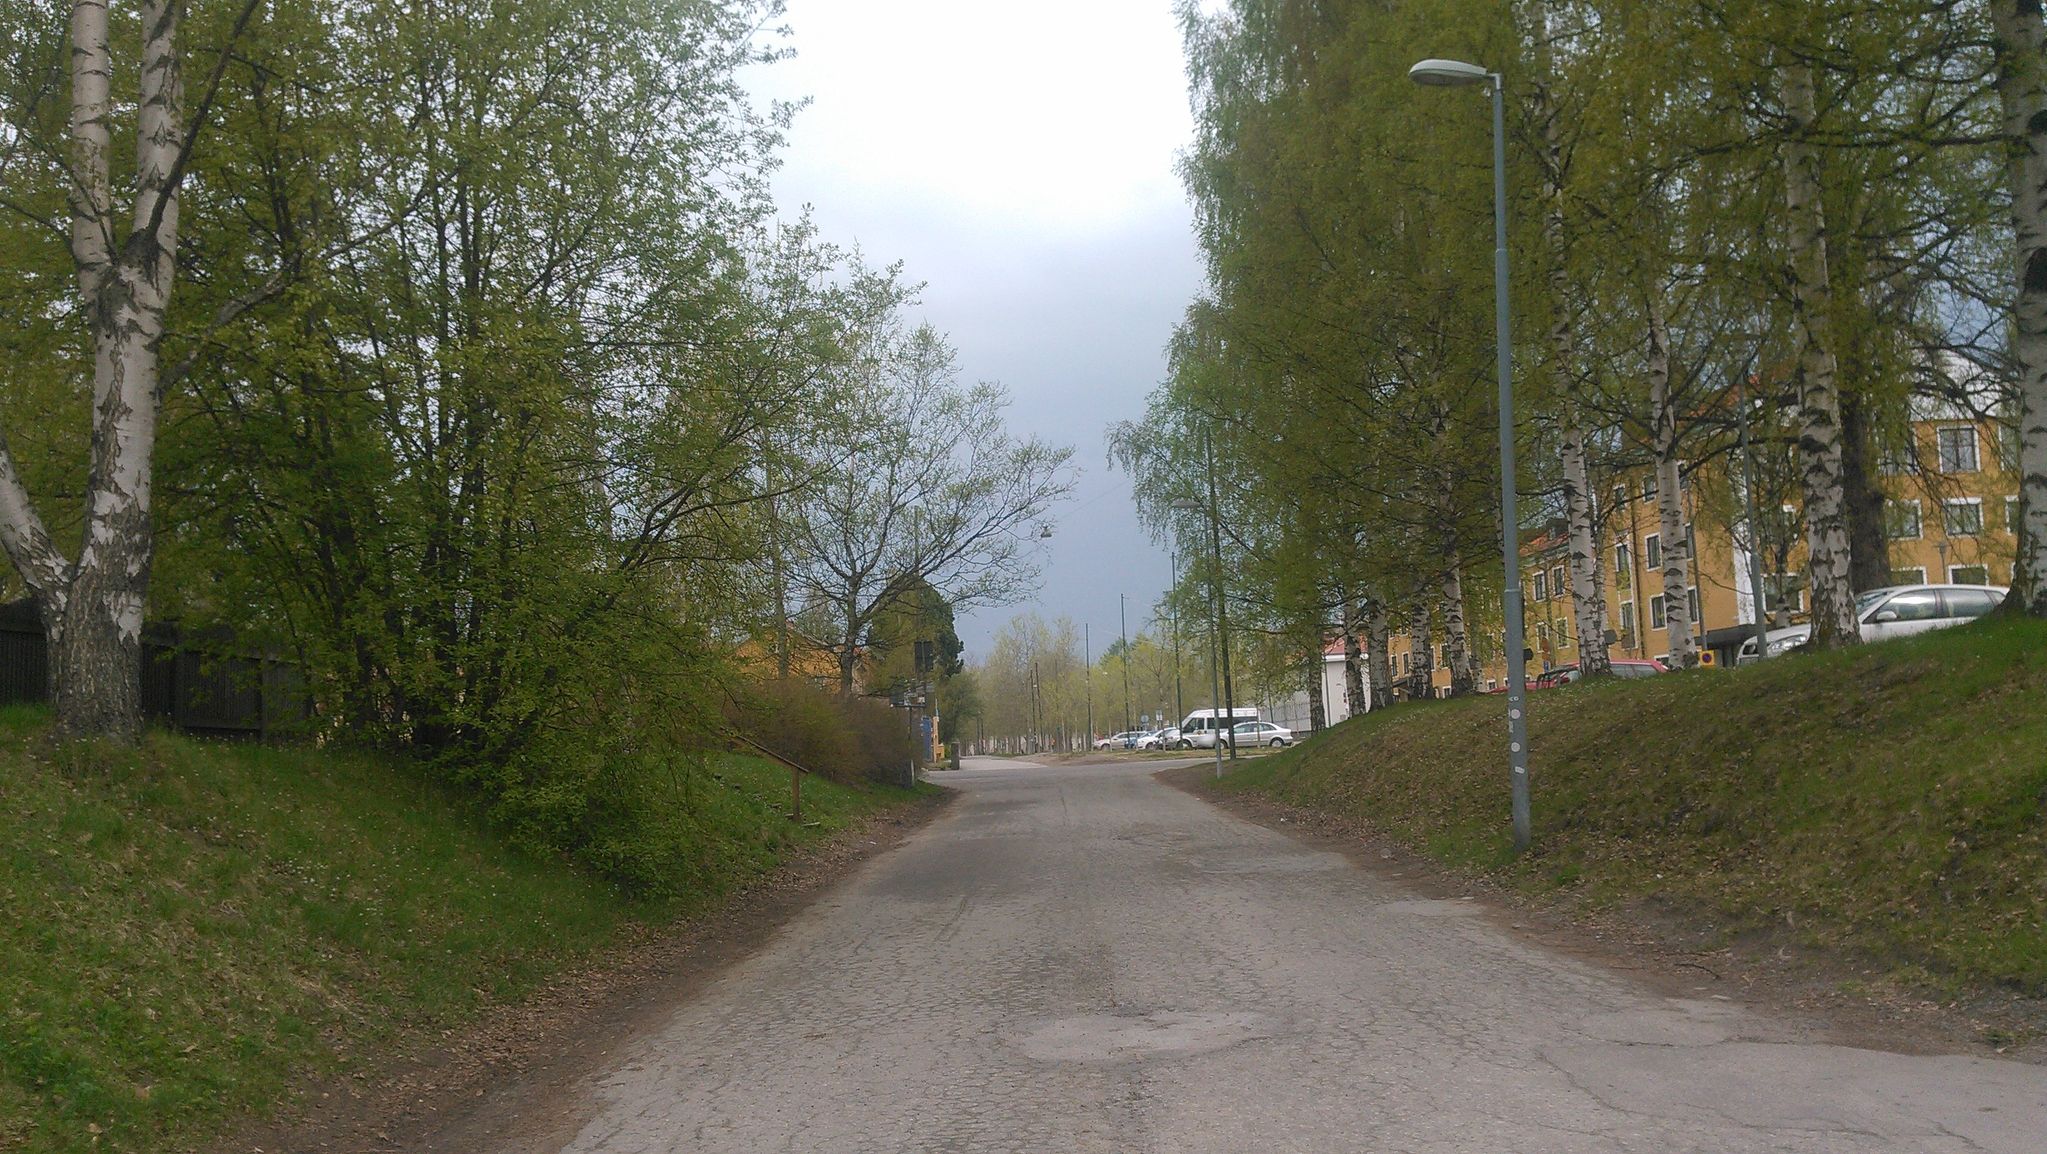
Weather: clear
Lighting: day
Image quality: good
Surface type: driving surface
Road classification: residential, cycleway
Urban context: urban centre
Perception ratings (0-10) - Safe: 5.72, Lively: 2.83, Beautiful: 5.88, Boring: 9.41, Depressing: 4.92, Wealthy: 5.93